Question: I am using following code with panel data. I am able to get the year fixed effect but I am unable to get the bank fixed effect. I am getting the bank effect by using lm but not by plm.
I am sharing the sample data :

'''
p_data <- pdata.frame(data_1, index = c("id", "time"),drop.index = TRUE)
fixed1 <- plm(y ~ x, data=p_data, model="within")
summary(fixed1)
fixed2 <- plm(y ~ x + factor(year) - 1, data=p_data, model="within")
summary(fixed2)
fixed3 <- plm(y ~ x + factor(bank) - 1, data=p_data, model="within")
summary(fixed3)
fixed4 <- plm(y ~ x + factor(year) + factor(bank) - 1, data = p_data, model="within")
summary(fixed4)
'''
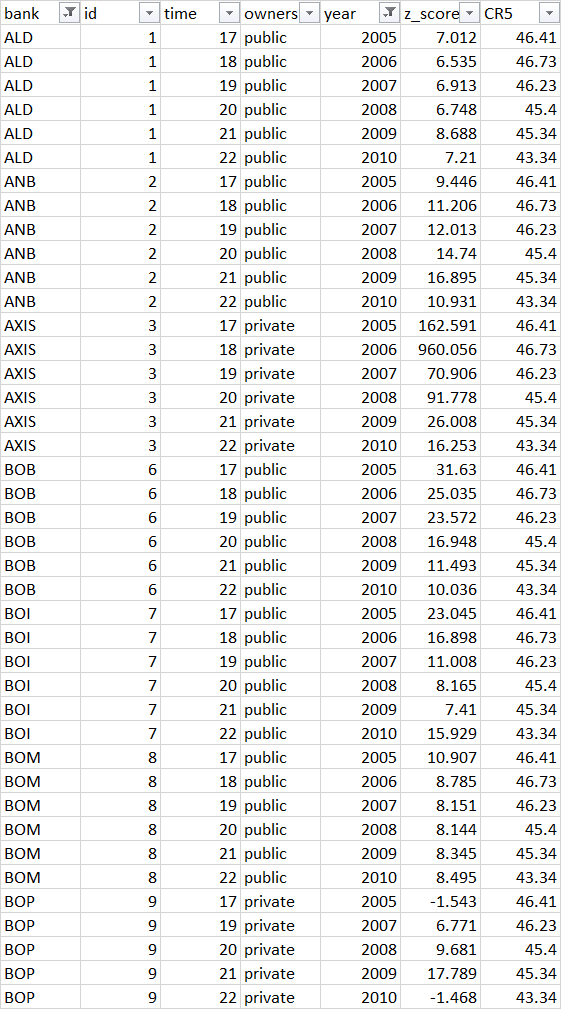
Answer: 'fixed3' already is a bank fixed effects model as the default fixed effects are the individual effects (in your case id eq. to bank; it is just coded differently). Look at these two models for bank fixed effects:
'''
fixed3.1 <- plm(y ~ x + factor(bank) - 1, data=p_data, model="pooling")
summary(fixed3.1)
fixed3.2 <- plm(y ~ x, data=p_data, model="within")
summary(fixed3.2)
fixef(fixed3.2)
'''
For a two-ways model, look at:
'''
fixed4.tw <- plm(y ~ x, data = p_data, model="within", effect = "twoways")
summary(fixed4.tw)
fixef(fixed4.tw)
fixef(fixed4.tw, effect = "time")
fixef(fixed4.tw, effect = "twoways")
'''